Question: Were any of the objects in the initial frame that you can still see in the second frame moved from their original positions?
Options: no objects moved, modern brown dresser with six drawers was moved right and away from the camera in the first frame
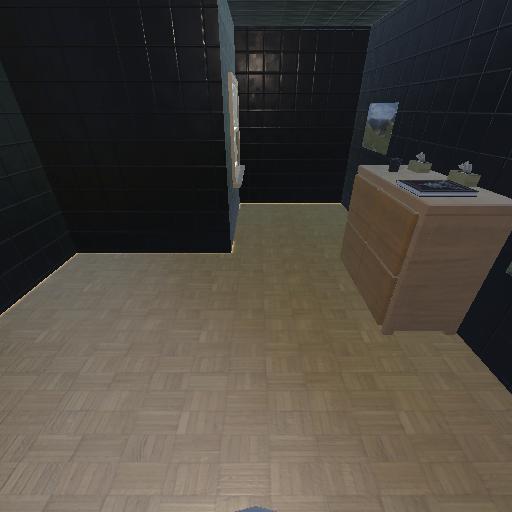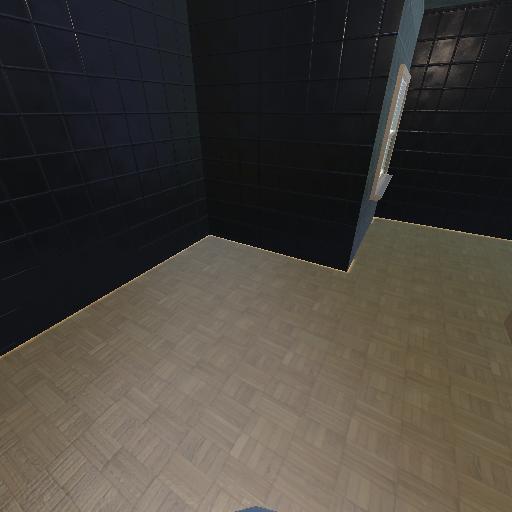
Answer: no objects moved